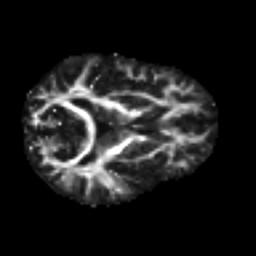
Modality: FA
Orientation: axial
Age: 47
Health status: ill
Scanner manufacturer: philips
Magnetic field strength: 3 T
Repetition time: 9 s
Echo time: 0.127 s